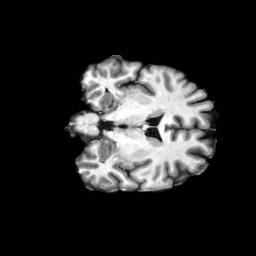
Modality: T1w
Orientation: coronal
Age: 37
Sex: male
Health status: ill